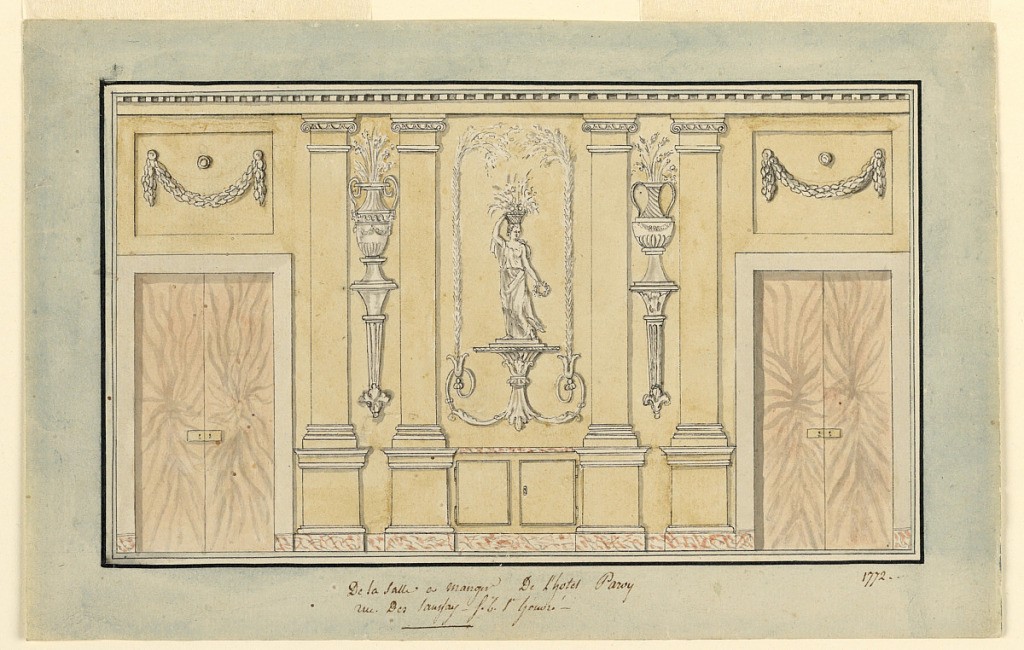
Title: Elevation of dining room entrance wall, Hotel Paroy, Paris
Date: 1772
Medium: Pen and ink, brush and watercolor, graphite on paper
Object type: Drawing
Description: Closed folding doors and panels with festoons. The central panel shows a girl with a flower brasket on her head and a wreath in her left hand.